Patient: sex M, age 52
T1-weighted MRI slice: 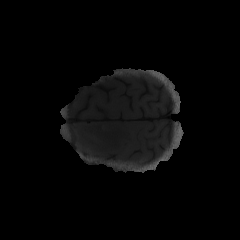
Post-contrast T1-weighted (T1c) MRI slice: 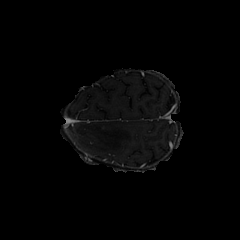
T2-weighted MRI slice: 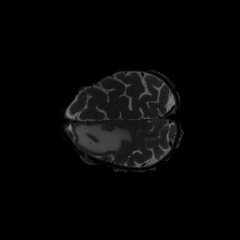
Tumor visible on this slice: yes
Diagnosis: Glioblastoma, IDH-wildtype
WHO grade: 4